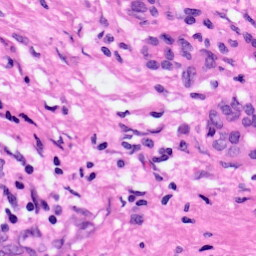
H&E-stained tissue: Pancreatic